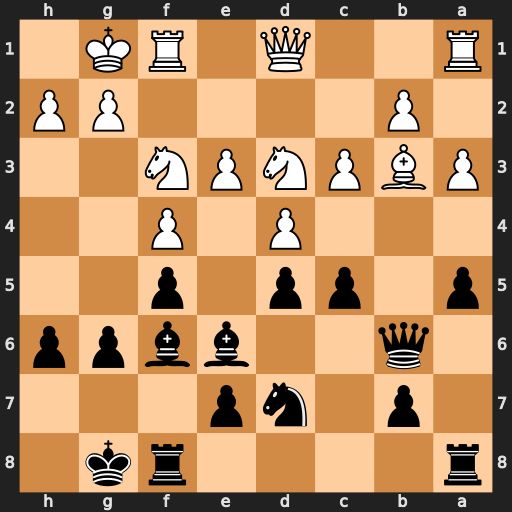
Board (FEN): r4rk1/1p1np3/1q2bbpp/p1pp1p2/3P1P2/PBPNPN2/1P4PP/R2Q1RK1
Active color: b
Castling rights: -
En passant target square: -
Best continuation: c4 Bc2 cxd3